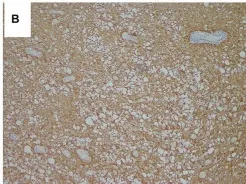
Immunohistochemical results showed diffuse cytoplasmic glial fibrillary acidic protein (GFAP) immunoreactivity (x100).
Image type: pathology (immunostaining)